Question: I used 'hclust' and 'as.dendogram' to make a dendrogram, but when I rotate it to a horizontal orientation, the model names are cut off. How can I make sure that the plot shows the entire model names?

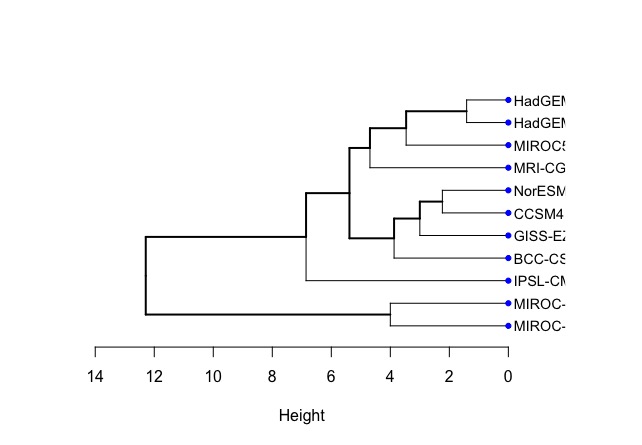
Answer: You need to play with the margin. Here is an example (it also uses dendextend to give extra control over the color and shape of the dendrogram)
'''
library(dendextend)
library(dplyr)
small_mtcars <- head(mtcars) %>% select(mpg, cyl, disp)
small_mtcars
d1 = small_mtcars %>% dist() %>% hclust(method = "average") %>% as.dendrogram()
library(colorspace)
some_colors <- rainbow_hcl(nrow(small_mtcars))
d1_col <- some_colors[order.dendrogram(d1)]
# some colors for fun
d1 <- d1 %>%
set("labels_cex",1.2) %>%
set("labels_colors", value= d1_col) %>%
set("leaves_pch", 19) %>%
set("leaves_cex", 2) %>%
set("leaves_col", value= d1_col)
par(mfrow = c(1,2))
par(mar = c(2,2,2,2))
d1 %>%
plot(main="d1 (bad margins)", horiz = TRUE)
par(mar = c(2,2,2,10))
d1 %>%
set("labels_cex",1.2) %>%
plot(main="d1 (good margins)", horiz = TRUE)
'''
<URL>